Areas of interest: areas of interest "Dalian No. 23 Middle School"
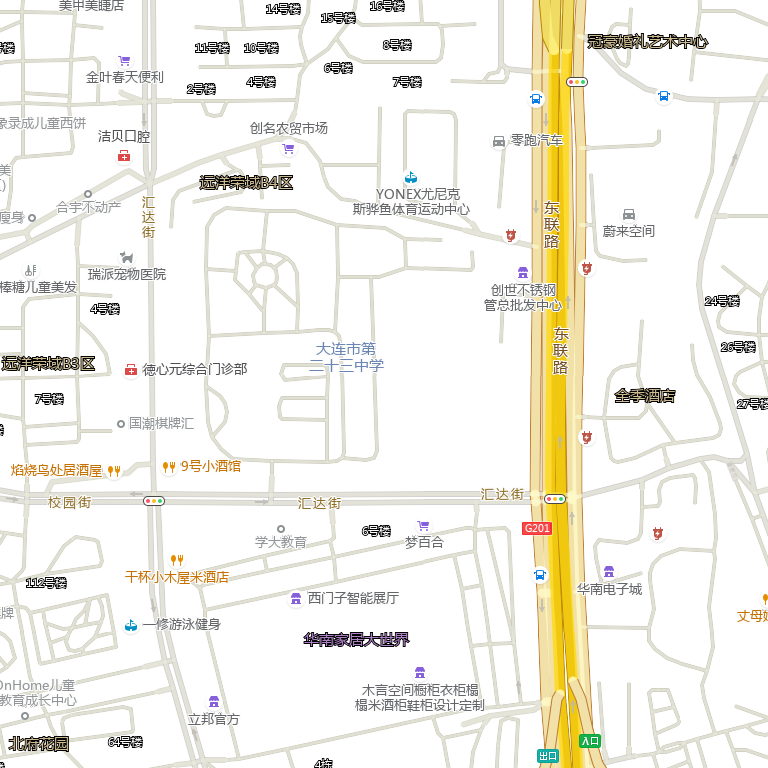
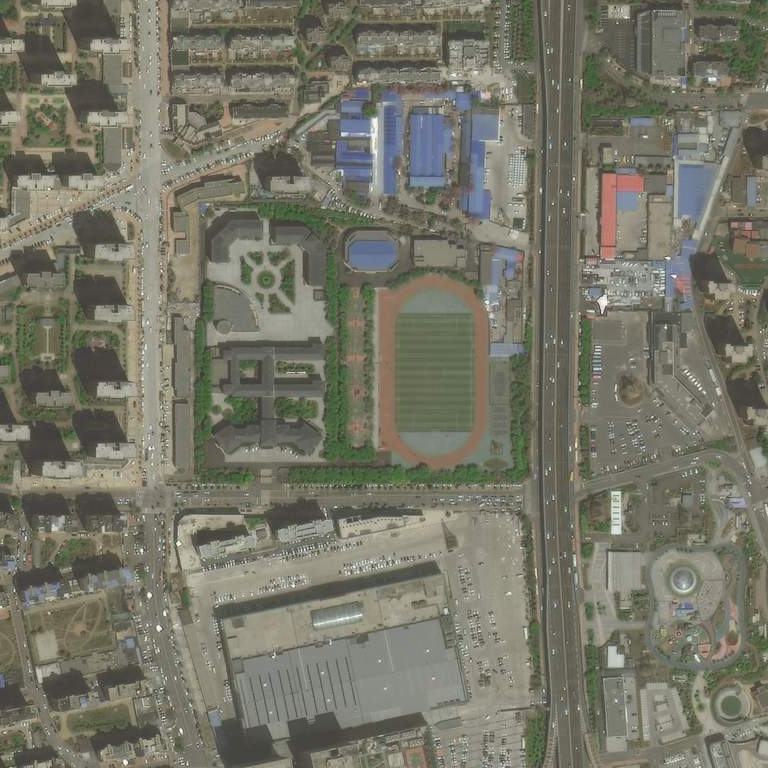